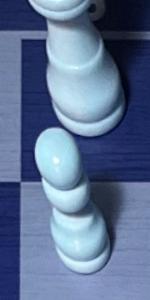
Label: Pawn_White